Question: I wrote an implementation of bubble sort to play around a bit with Groovy and see if '--indy' have any noticeable effect on the performance.
Essentially, it sorts a list of one thousand random integers one thousand times and measures the average execution time for sorting the list.
Half of the time the list is an 'Integer[]', the other half it's an 'ArrayList<Integer>'.
The results are really confusing me:
'''
$ groovyc BubbleSort.groovy
$ time java -cp ~/.gvm/groovy/current/embeddable/groovy-all-2.4.3.jar:. BubbleSort
Average: 22.926ms
Min: 11.202ms
[...] 26.48s user 0.84s system 109% cpu 25.033 total
$ groovyc --indy BubbleSort.groovy
$ time java -cp ~/.gvm/groovy/current/embeddable/groovy-all-2.4.3-indy.jar:. BubbleSort
Average: 119.766ms
Min: 68.251ms
[...] 166.05s user 1.52s system 135% cpu 2:03.82 total
'''
Looking at CPU usage when the benchmarks are running, CPU usage is a lot higher when compiled with '--indy' than without.

This intrigued me so I ran the benchmarks again - but this time with the Yourkit agent and CPU tracing enabled. Here are the recorded call trees:
Without '--indy':
<URL>
With '--indy':
<URL>
And here are the performance charts - note that the time scale is different because the '--indy' code is so much slower.
Without '--indy' (1s scale):
<URL>
With '--indy' (60s scale):
<URL>
As can be seen, the CPU usage stabilises at 100% of one core (12.5% in the graph) when compiled without '--indy' but varies wildly between 12.5% and ~35% when compiled with '--indy'. What's even more confusing is that Yourkit only reports one live thread (and my code only uses the main thread), but it still manages to keep two and a half cores occupied.
The code compiled with '--indy' also uses a lot of kernel time at the start, though this drops and stabilises at 0% after a while - at which point the code seems to speed up a bit (heap usage growth-rate increases) and CPU usage increases.
Can anyone explain this behaviour to me?
Versions:
'''
$ groovy -v
Groovy Version: 2.4.3 JVM: 1.8.0_45 Vendor: Oracle Corporation OS: Linux
$ java -version
java version "1.8.0_45"
Java(TM) SE Runtime Environment (build 1.8.0_45-b14)
Java HotSpot(TM) 64-Bit Server VM (build 25.45-b02, mixed mode)
'''
BubbleSort.groovy:
'''
class BubbleSort {
final def array
BubbleSort(final def array) {
this.array = array
}
private void swap(int a, int b) {
def tmp = array[a];
array[a] = array[b]
array[b] = tmp;
}
private void rise(int index) {
for(int i = index; i > 0; i--) {
if(array[i] < array[i - 1]) {
swap(i, i-1)
} else {
break
}
}
}
void sort() {
for(int i = 1; i < array.size(); i++) {
rise i
}
}
final static Random random = new Random()
static void main(String[] args) {
def n = 1000
def size = 1000
// Warm up
doBenchmark 100, size
def results = doBenchmark n, size
printf("Average: %.3fms%n", results.total / 1e6 / n)
printf("Min: %.3fms%n", results.min / 1e6)
}
private static def doBenchmark(int n, int size) {
long total = 0
long min = Long.MAX_VALUE
n.times {
def array = (1..size).collect { random.nextInt() }
if(it % 2) {
array = array as Integer[]
}
def start = System.nanoTime()
new BubbleSort<Integer>(array).sort()
def end = System.nanoTime()
def time = end - start
total += time
min = Math.min min, time
}
return [total: total, min: min]
}
}
'''
I'm not interested in optimisations on my bubble sort implementation unless they are related to 'invokedynamic' behaviour - the aim here isn't to write the best performing bubble sort possible but to come to grips with why '--indy' has such a large negative performance impact.
Update:
I converted my code to JRuby and tried the same thing and the results are similar, although JRuby isn't nearly as quick without 'invokedynamic':
'''
$ JAVA_OPTS="-Djruby.compile.invokedynamic=false" jruby bubblesort.rb
Average: 78.714ms
Min: 35.000ms
$ JAVA_OPTS="-Djruby.compile.invokedynamic=true" jruby bubblesort.rb
Average: 136.287ms
Min: 92.000ms
'''
Update 2:
If I remove the code that changes the list to an 'Integer[]' half the time performance increases significantly, though it's still faster without '--indy':
'''
$ groovyc BubbleSort.groovy
$ java -cp ~/.gvm/groovy/current/embeddable/groovy-all-2.4.3.jar:. BubbleSort
Average: 29.794ms
Min: 26.577ms
$ groovyc --indy BubbleSort.groovy
$ java -cp ~/.gvm/groovy/current/embeddable/groovy-all-2.4.3-indy.jar:. BubbleSort
Average: 37.506ms
Min: 33.555ms
'''
If I do the same with JRuby, 'invokedynamic' is faster:
'''
$ JAVA_OPTS="-Djruby.compile.invokedynamic=false" jruby bubblesort.rb
Average: 34.388ms
Min: 31.000ms
$ JAVA_OPTS="-Djruby.compile.invokedynamic=true" jruby bubblesort.rb
Average: 20.785ms
Min: 18.000ms
'''
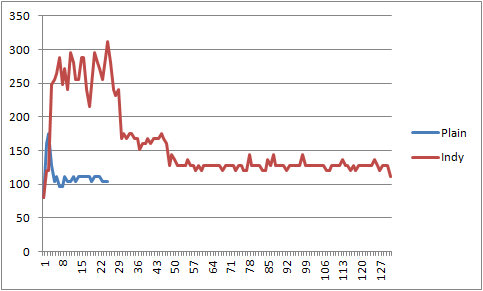
Answer: The answer is easy actually quite easy, Groovy does not have a PIC yet.
... or you can say that we usually have an inline cache of size 1. This means every time you change the list array type, it will invalidate all caches that did exist before and the cached version is thrown away. That is for normal Groovy almost the same as for indy, only that normal Groovy uses runtime generated classes and indy uses invokedynamic/lambda forms. But lambda forms are initially slower, while peak performance is better. Basically what you do is let hotspot start from scratch for most of the method calls, preventing it to apply the optimizations all the time. Of course that is not your fault, but the fault of Groovy for not having a PIC yet. and just to make this very clear... this is no problem of the language, it is simply something I did not yet get to implement.
JRuby on the other hand has a PIC and thus has not to suffer from the overhead of creating new method handles all the time.